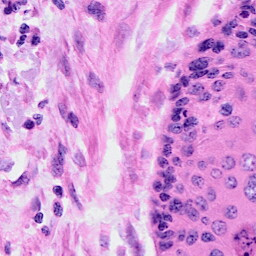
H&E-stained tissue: Cervix